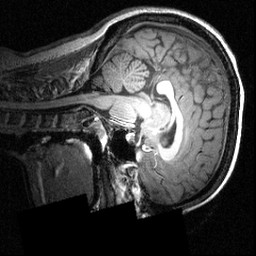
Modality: T1w
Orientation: sagittal
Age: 20
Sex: female
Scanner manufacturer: siemens
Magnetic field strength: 3.951 T
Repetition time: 1.5 s
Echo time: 0.00335 s